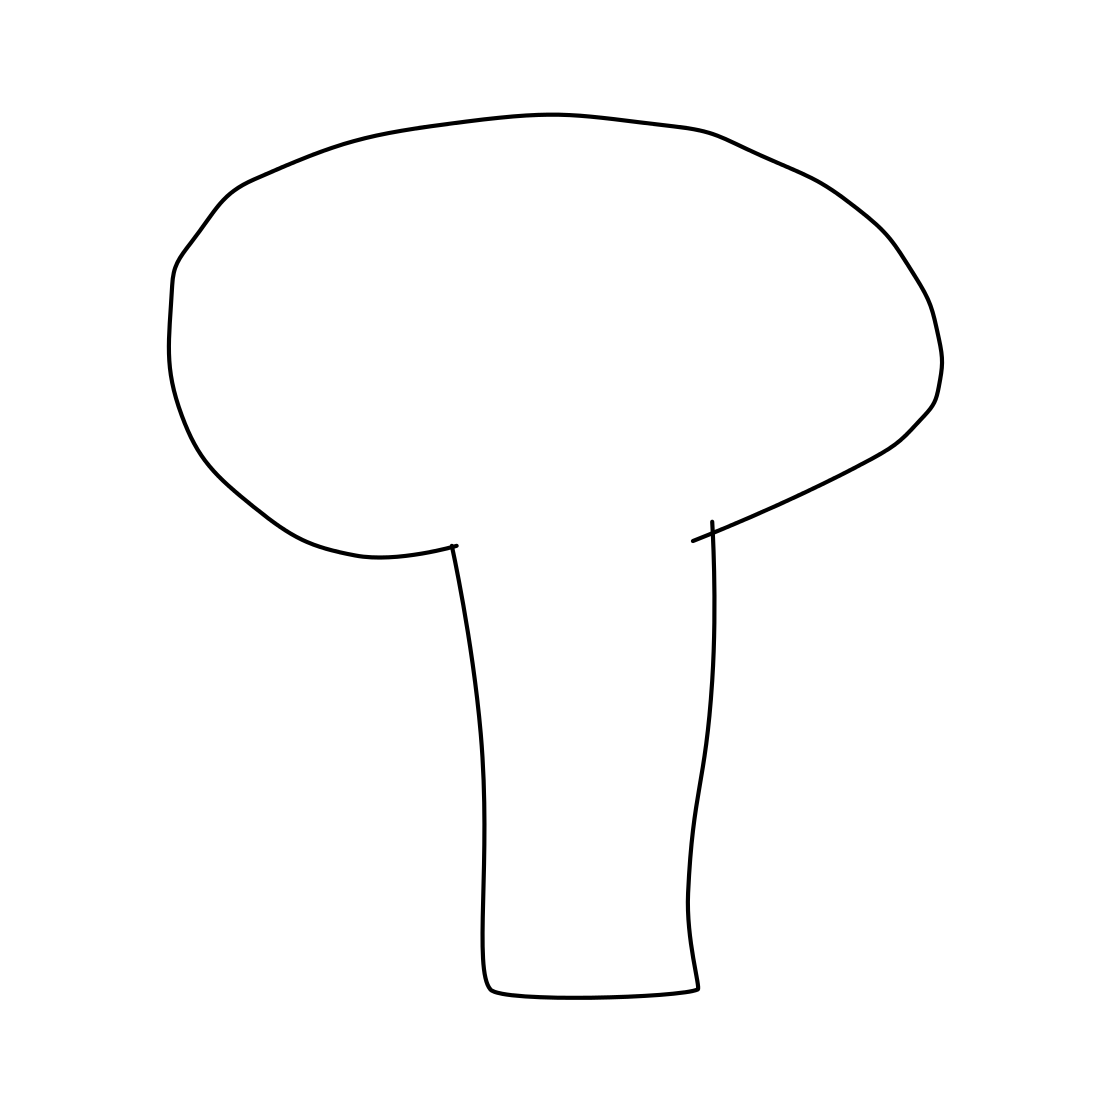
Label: mushroom